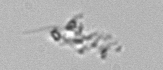
Label: detritus